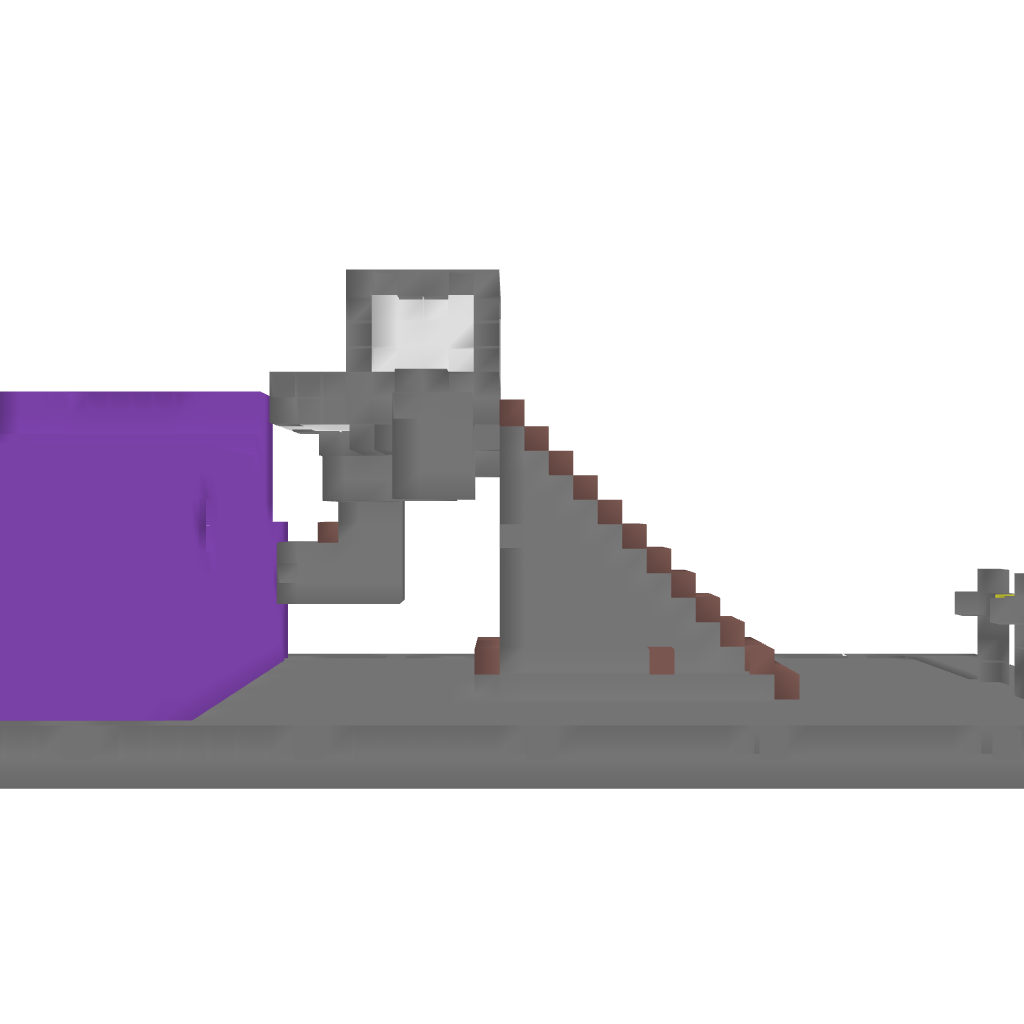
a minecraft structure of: TNT Repeating Cannon bad low quality